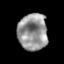
Tissue: prostate
Cell type: T cells
Senescence score: 0.3513
Nuclear area (px): 1059
Mean DAPI intensity: 149.202